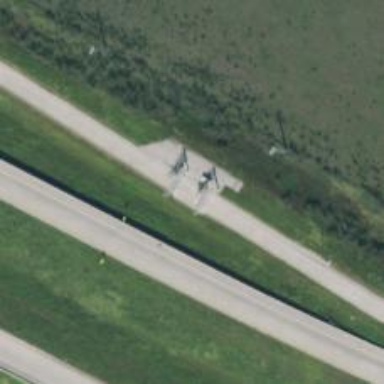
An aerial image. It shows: Toll gantry on the road.